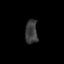
Tissue: skin
Cell type: Epithelial cells
Senescence score: 0.1966
Nuclear area (px): 288
Mean DAPI intensity: 58.517